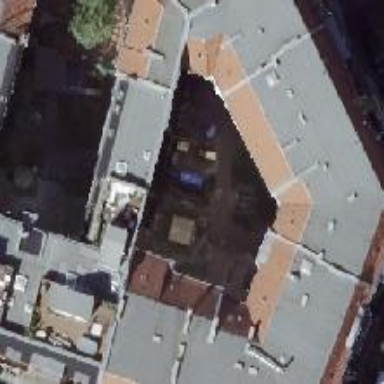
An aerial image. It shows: Residential building with double saltbox roof shape.